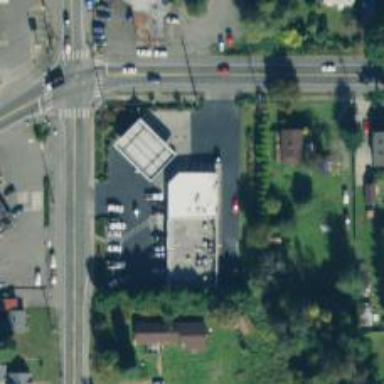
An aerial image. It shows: Convenience shop.